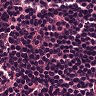
Metastatic tissue present: no